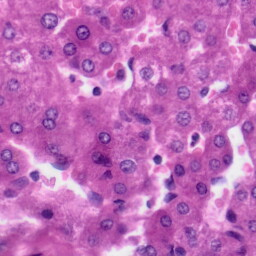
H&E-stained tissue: Liver